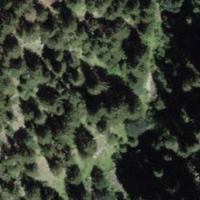
EUNIS habitat code: 43
Species observed at this site:
Parnassius apollo
Argynnis paphia